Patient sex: M
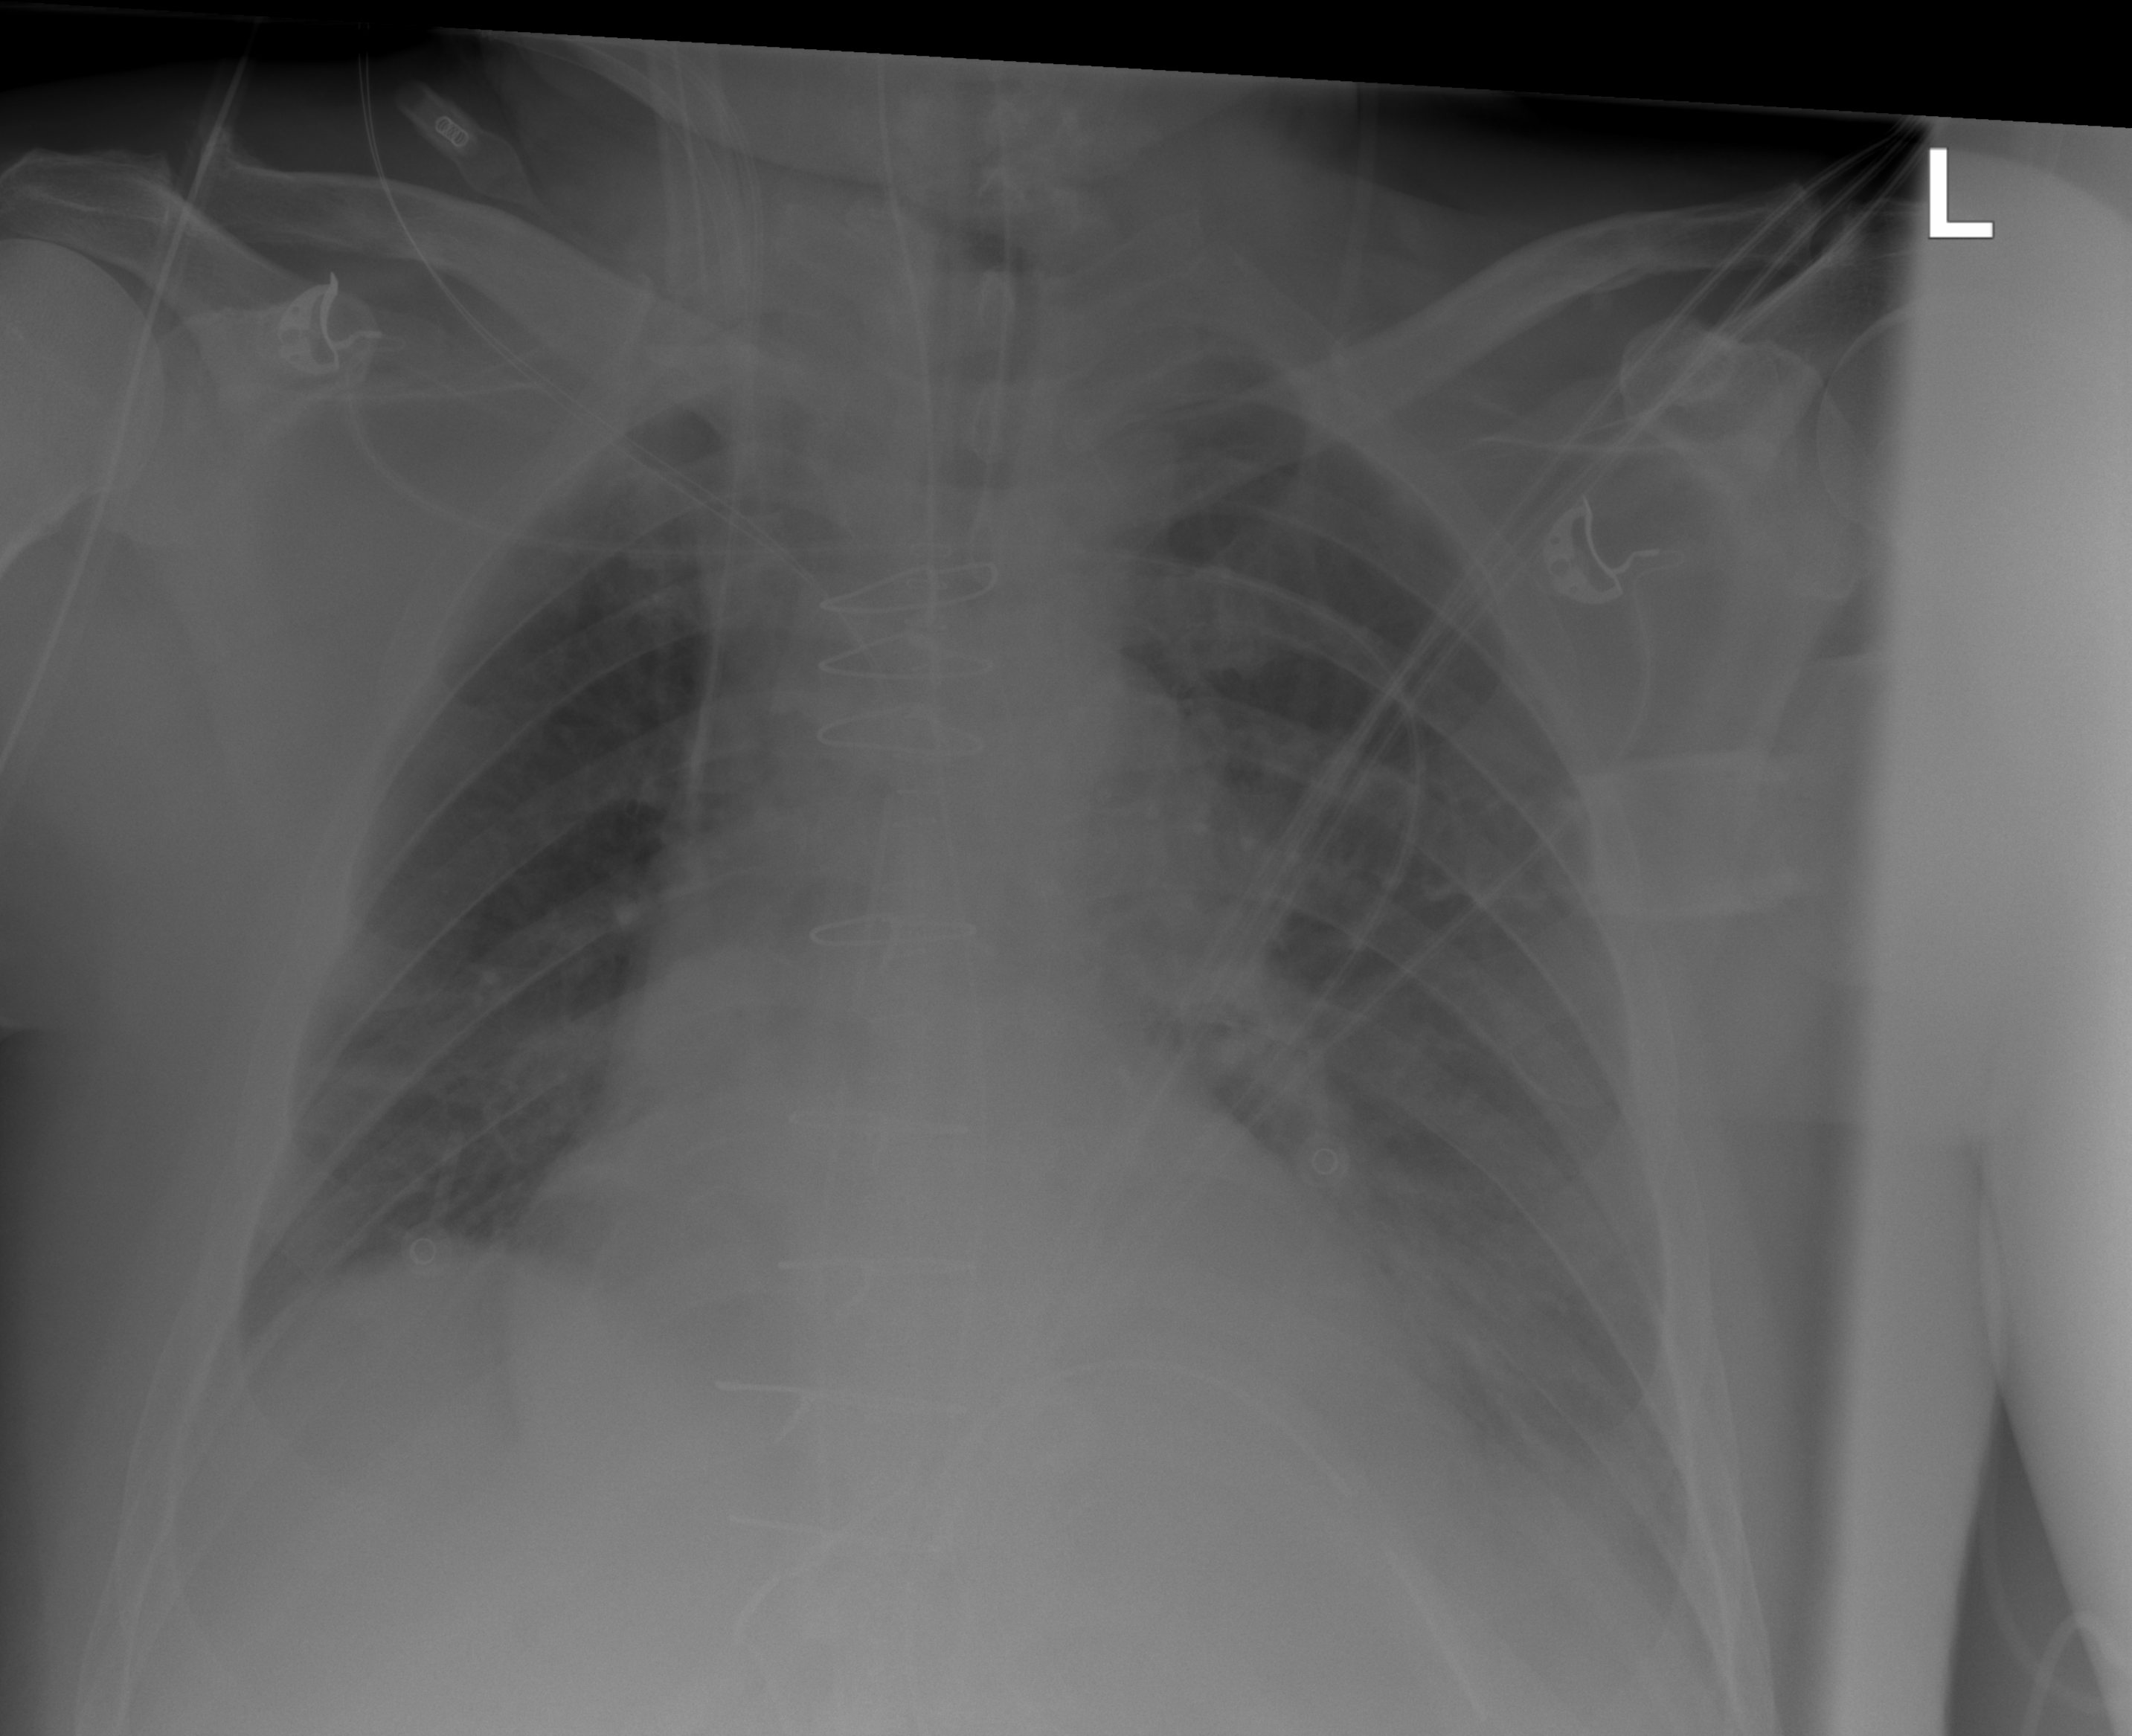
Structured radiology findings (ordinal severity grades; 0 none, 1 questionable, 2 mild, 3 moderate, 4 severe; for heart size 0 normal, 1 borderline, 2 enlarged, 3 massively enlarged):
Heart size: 0
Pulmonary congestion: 0
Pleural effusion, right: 0
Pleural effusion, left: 2
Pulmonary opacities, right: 0
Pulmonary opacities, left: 0
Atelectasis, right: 0
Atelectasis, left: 0